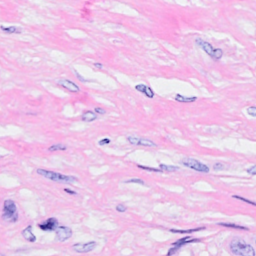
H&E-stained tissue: Breast